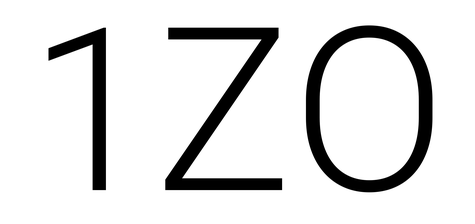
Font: Roboto_Light